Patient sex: F
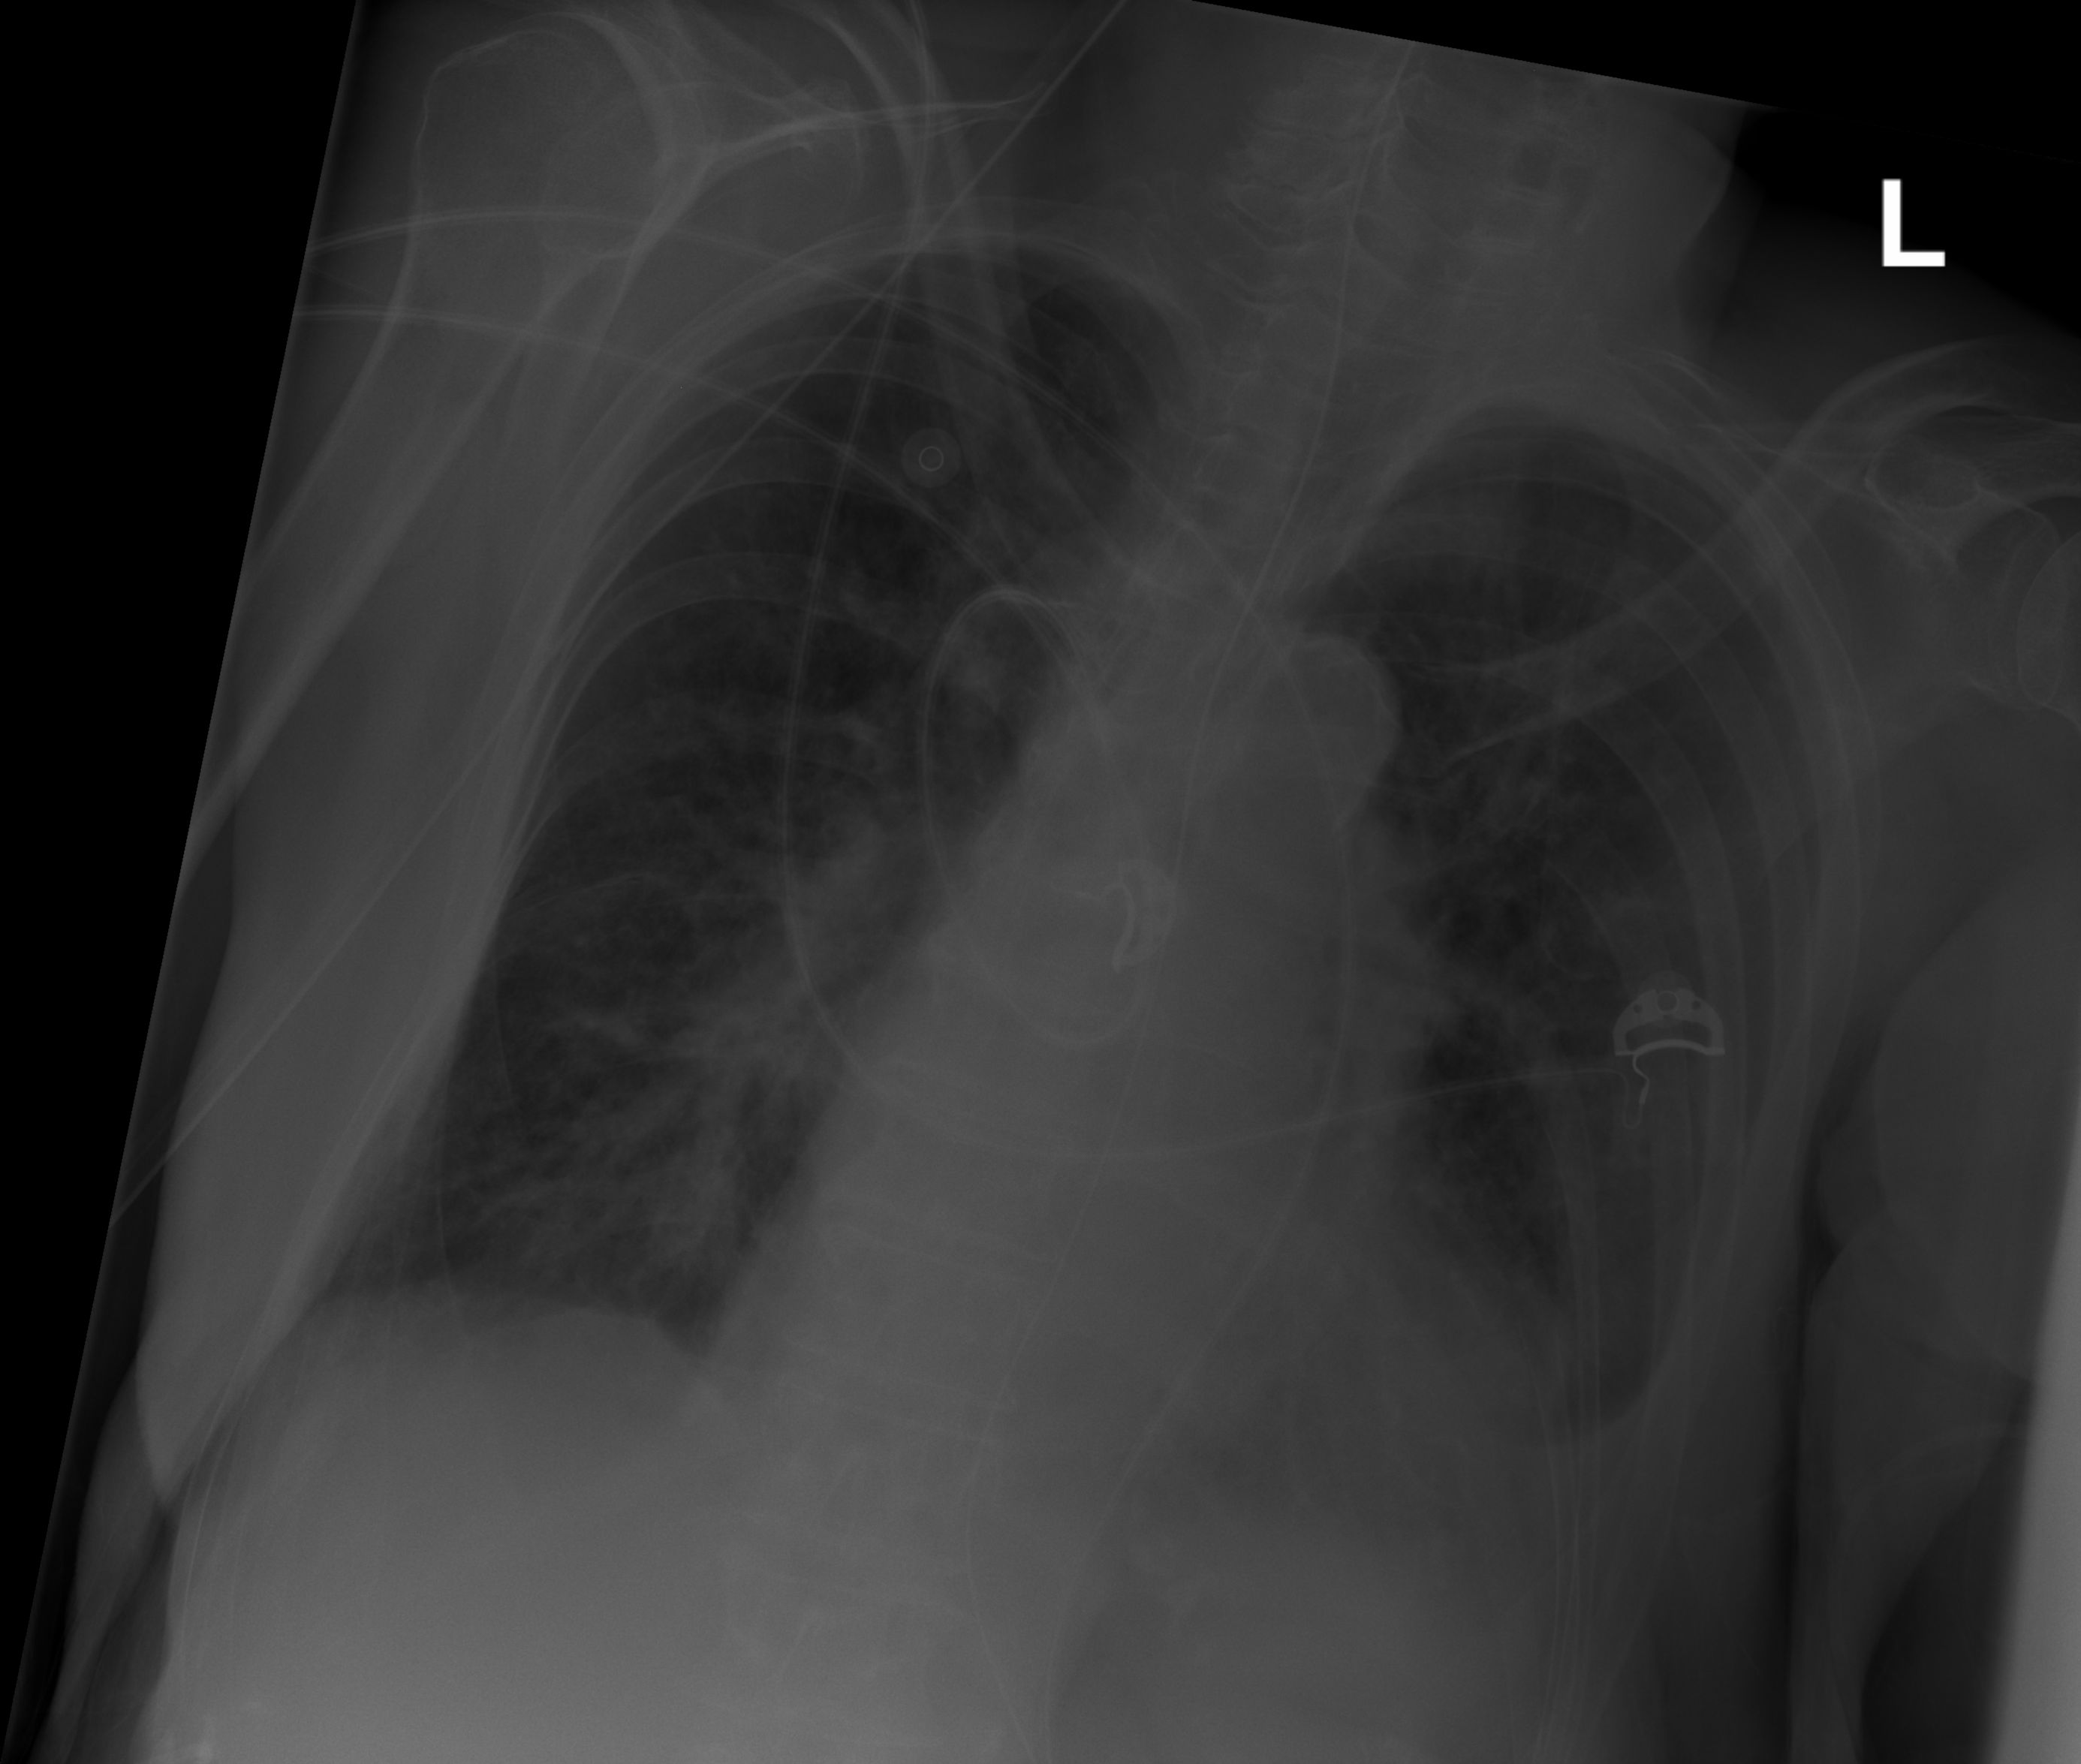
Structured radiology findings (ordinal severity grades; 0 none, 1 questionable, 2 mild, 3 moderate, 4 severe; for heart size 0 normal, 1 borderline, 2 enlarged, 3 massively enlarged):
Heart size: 2
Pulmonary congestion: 2
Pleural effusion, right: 0
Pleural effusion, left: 3
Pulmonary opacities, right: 2
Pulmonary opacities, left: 2
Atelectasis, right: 0
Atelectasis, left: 0